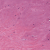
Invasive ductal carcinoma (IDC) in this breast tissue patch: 0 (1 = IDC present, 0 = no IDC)